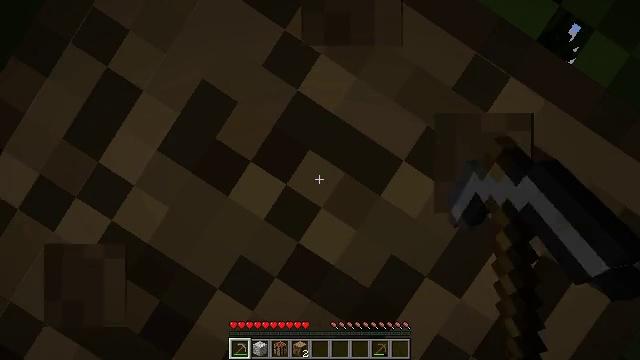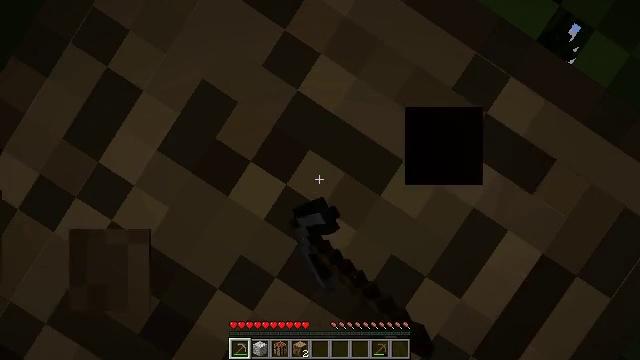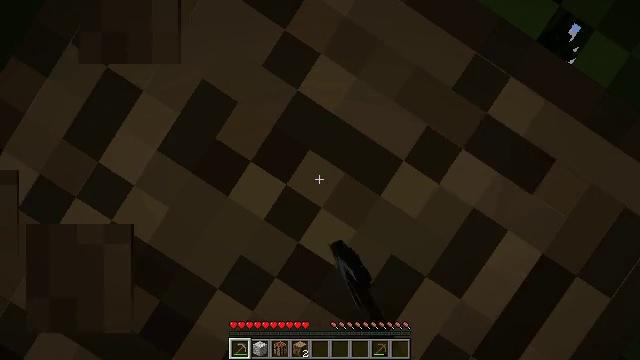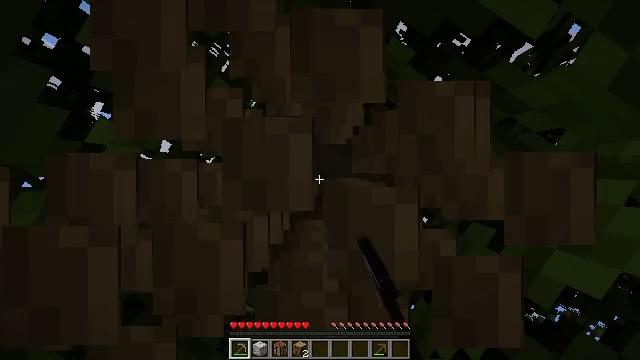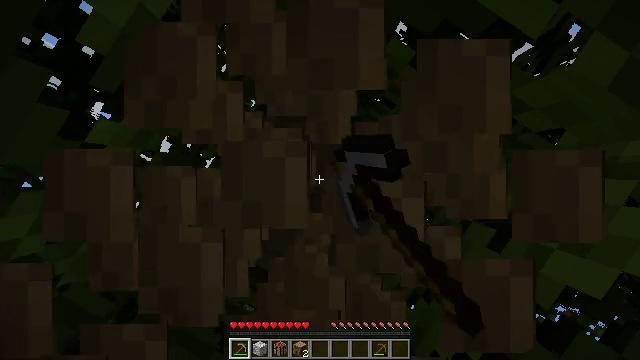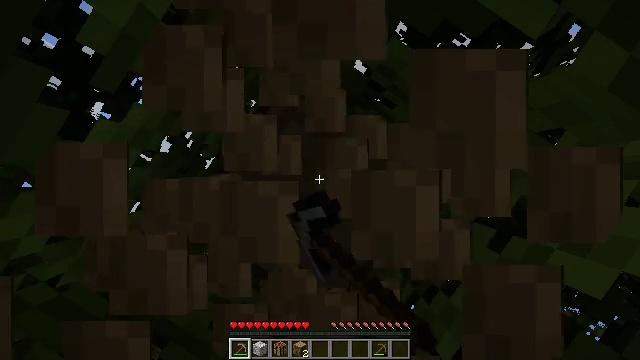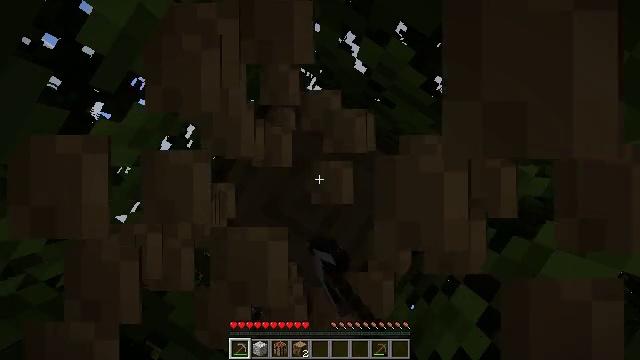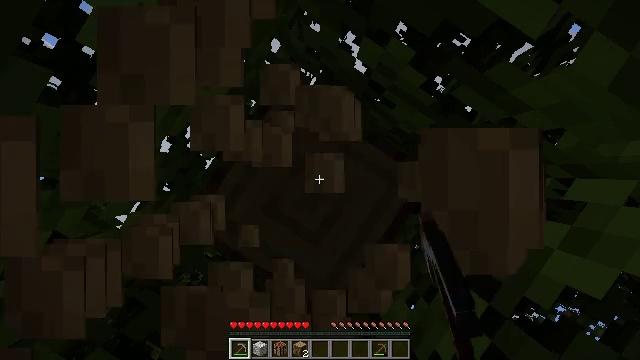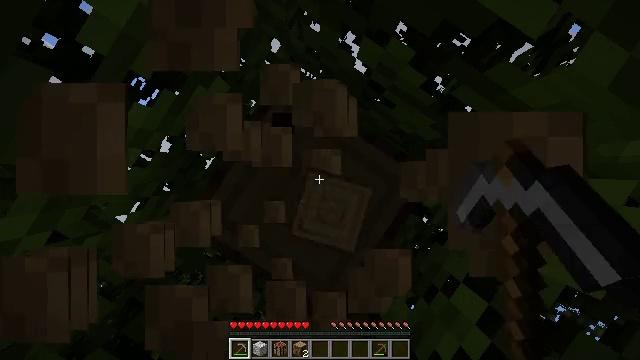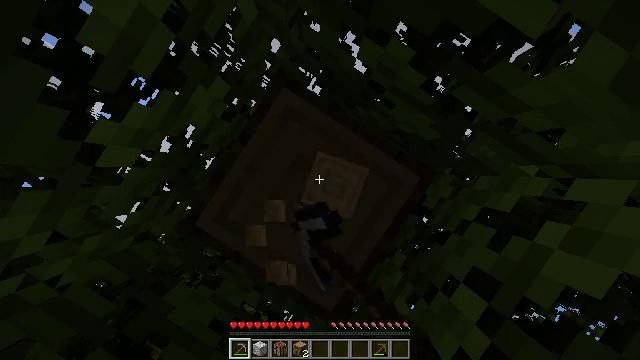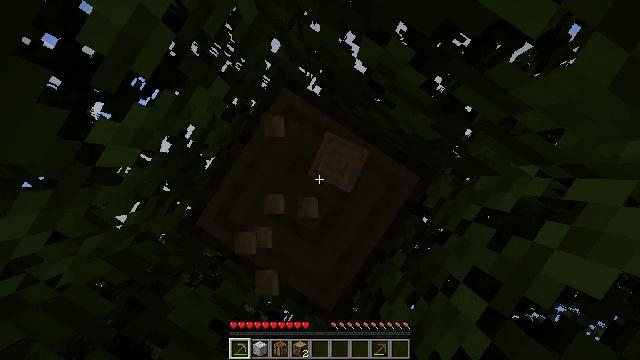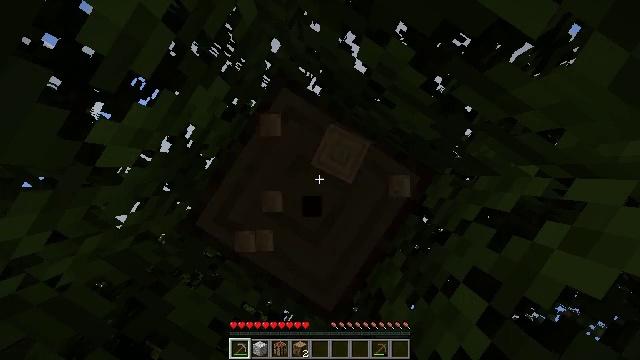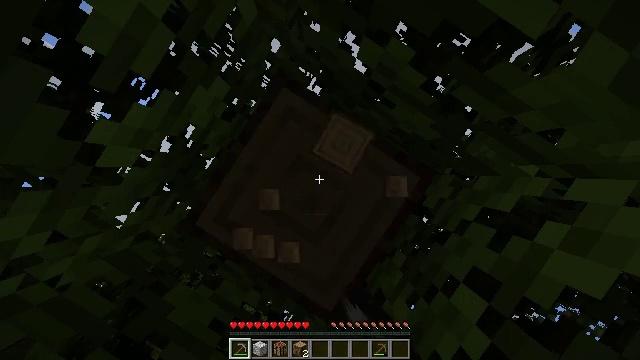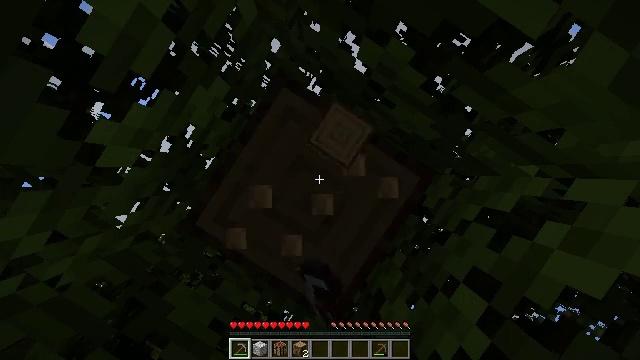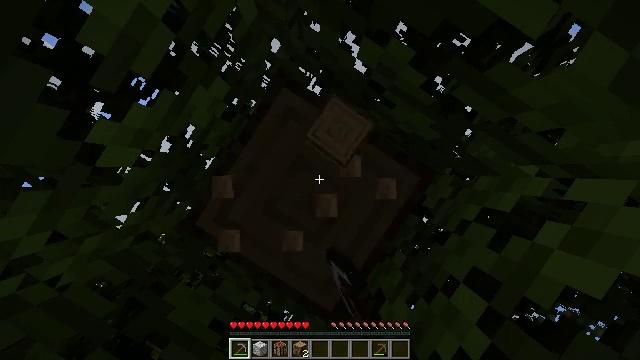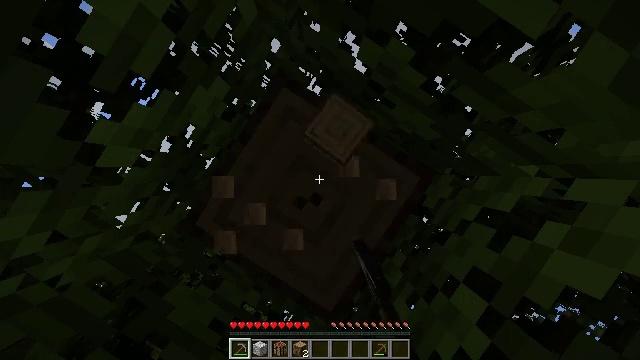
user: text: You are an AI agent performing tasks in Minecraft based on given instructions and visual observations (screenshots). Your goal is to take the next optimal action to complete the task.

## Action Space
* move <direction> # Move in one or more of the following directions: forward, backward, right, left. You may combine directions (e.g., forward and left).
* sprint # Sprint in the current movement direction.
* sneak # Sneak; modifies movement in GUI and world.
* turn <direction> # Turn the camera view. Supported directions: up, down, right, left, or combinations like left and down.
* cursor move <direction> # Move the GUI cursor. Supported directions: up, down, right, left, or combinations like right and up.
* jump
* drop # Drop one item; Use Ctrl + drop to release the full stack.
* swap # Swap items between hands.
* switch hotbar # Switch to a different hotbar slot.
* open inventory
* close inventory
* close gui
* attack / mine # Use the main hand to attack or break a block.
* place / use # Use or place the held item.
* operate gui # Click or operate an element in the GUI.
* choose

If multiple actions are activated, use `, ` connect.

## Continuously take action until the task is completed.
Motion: motion action
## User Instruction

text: Collect oak log for crafting.
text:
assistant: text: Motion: attack / mine
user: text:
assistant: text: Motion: attack / mine
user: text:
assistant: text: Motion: attack / mine
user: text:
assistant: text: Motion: attack / mine
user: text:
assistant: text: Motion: attack / mine
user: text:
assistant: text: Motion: attack / mine
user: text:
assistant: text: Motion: attack / mine
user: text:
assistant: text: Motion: attack / mine
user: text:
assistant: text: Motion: attack / mine
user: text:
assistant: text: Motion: attack / mine
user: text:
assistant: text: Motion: attack / mine
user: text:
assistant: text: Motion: attack / mine
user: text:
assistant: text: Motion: attack / mine
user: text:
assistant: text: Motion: attack / mine
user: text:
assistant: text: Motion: attack / mine
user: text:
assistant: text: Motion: attack / mine
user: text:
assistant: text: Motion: attack / mine
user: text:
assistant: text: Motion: attack / mine
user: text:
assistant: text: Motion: attack / mine
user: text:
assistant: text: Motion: attack / mine
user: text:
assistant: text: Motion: attack / mine
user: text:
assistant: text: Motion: attack / mine
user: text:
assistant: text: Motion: attack / mine
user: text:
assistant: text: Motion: attack / mine
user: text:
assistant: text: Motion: attack / mine
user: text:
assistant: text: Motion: attack / mine
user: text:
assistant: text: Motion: attack / mine
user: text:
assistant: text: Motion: attack / mine
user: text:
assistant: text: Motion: attack / mine
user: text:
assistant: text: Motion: attack / mine